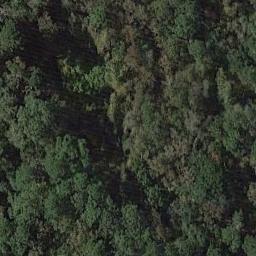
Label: forest